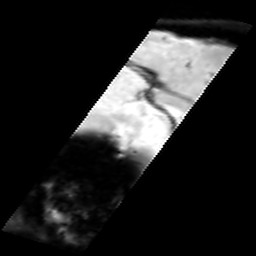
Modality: inplaneT2
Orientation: sagittal
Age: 18
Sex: male